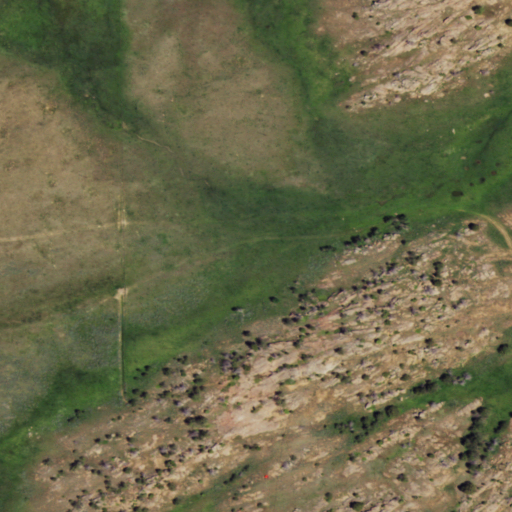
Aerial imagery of gap in Wyoming named Mule Creek Pass containing shrub and grassland